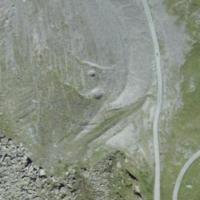
EUNIS habitat code: 31
Species observed at this site:
Lysandra coridon
Aglais urticae
Gentianella campestris